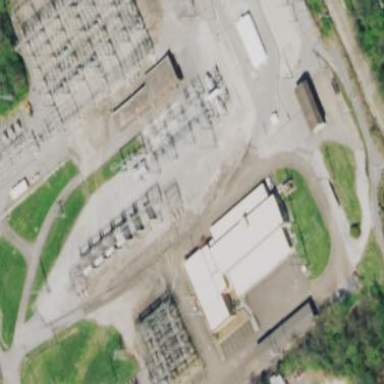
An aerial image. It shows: Outdoor distribution power substation.